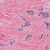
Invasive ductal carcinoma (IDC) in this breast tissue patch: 1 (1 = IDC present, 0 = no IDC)